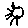
Label: sun